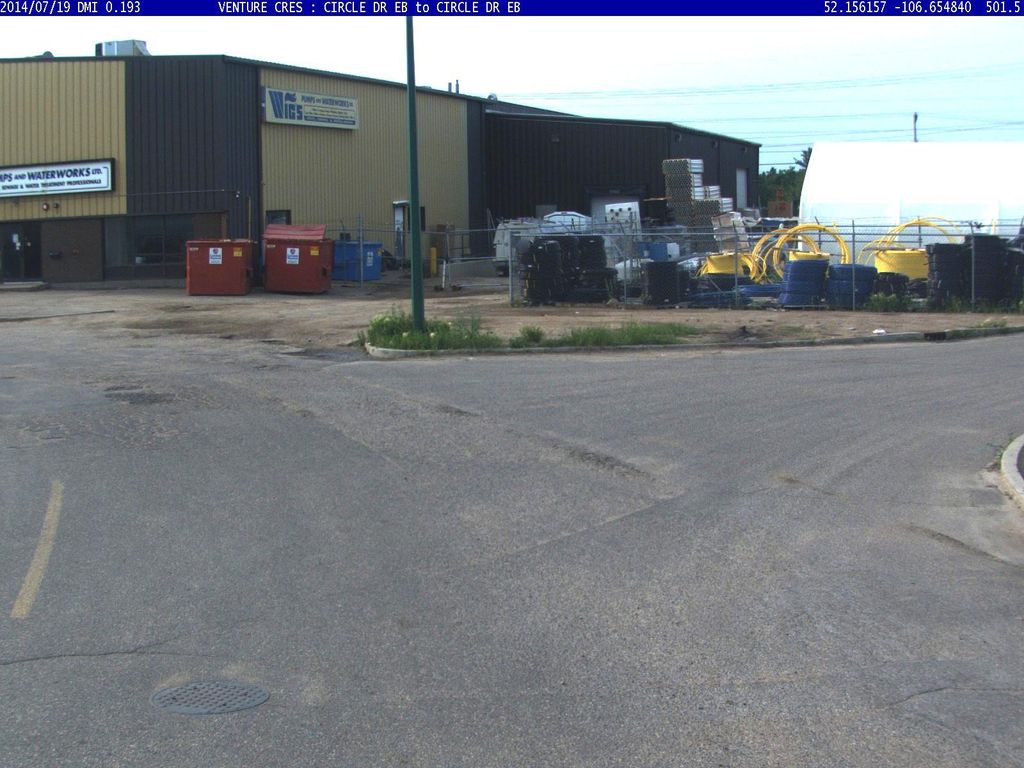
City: saskatoon